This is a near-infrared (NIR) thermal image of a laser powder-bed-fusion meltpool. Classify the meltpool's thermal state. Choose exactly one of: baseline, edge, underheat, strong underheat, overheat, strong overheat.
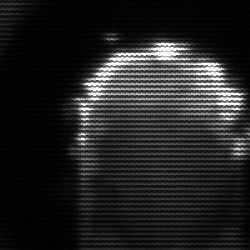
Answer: baseline